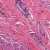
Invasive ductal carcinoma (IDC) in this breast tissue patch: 0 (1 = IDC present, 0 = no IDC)